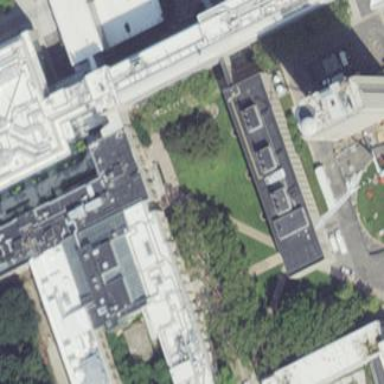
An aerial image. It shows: University building on campus.